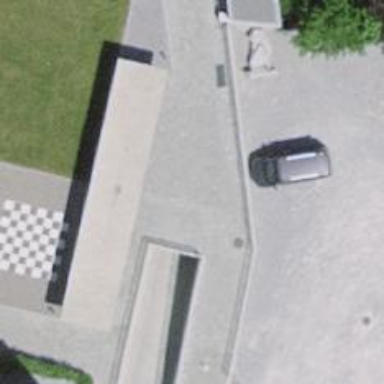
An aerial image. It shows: Parking entrance.